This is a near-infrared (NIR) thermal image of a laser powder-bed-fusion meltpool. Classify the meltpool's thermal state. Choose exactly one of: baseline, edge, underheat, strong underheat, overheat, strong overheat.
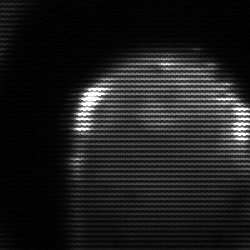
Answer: edge